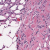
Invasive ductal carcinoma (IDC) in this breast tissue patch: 0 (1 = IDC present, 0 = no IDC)